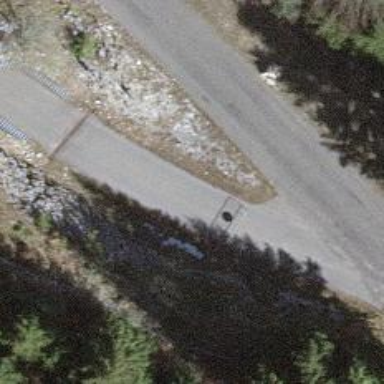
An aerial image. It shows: Paved Winter Road that is unclassified.